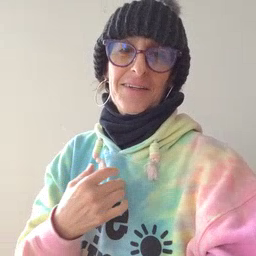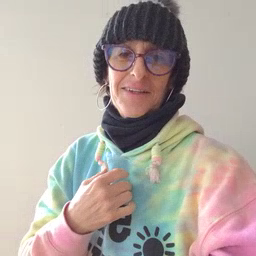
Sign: many